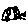
Label: car